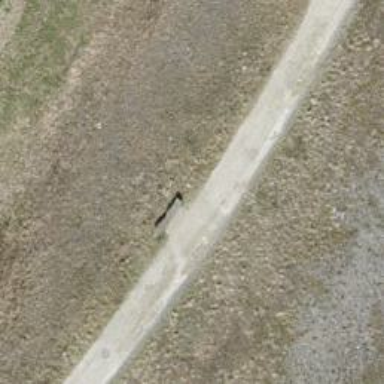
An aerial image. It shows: Bench.